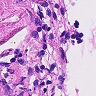
Metastatic tissue present: no